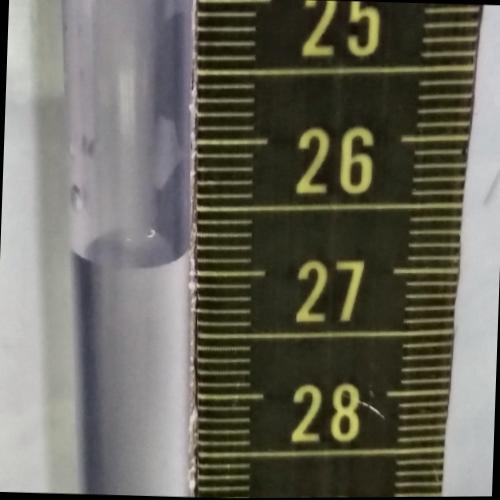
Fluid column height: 26.9 cm